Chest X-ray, AP view. Patient: 27 years old, sex F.
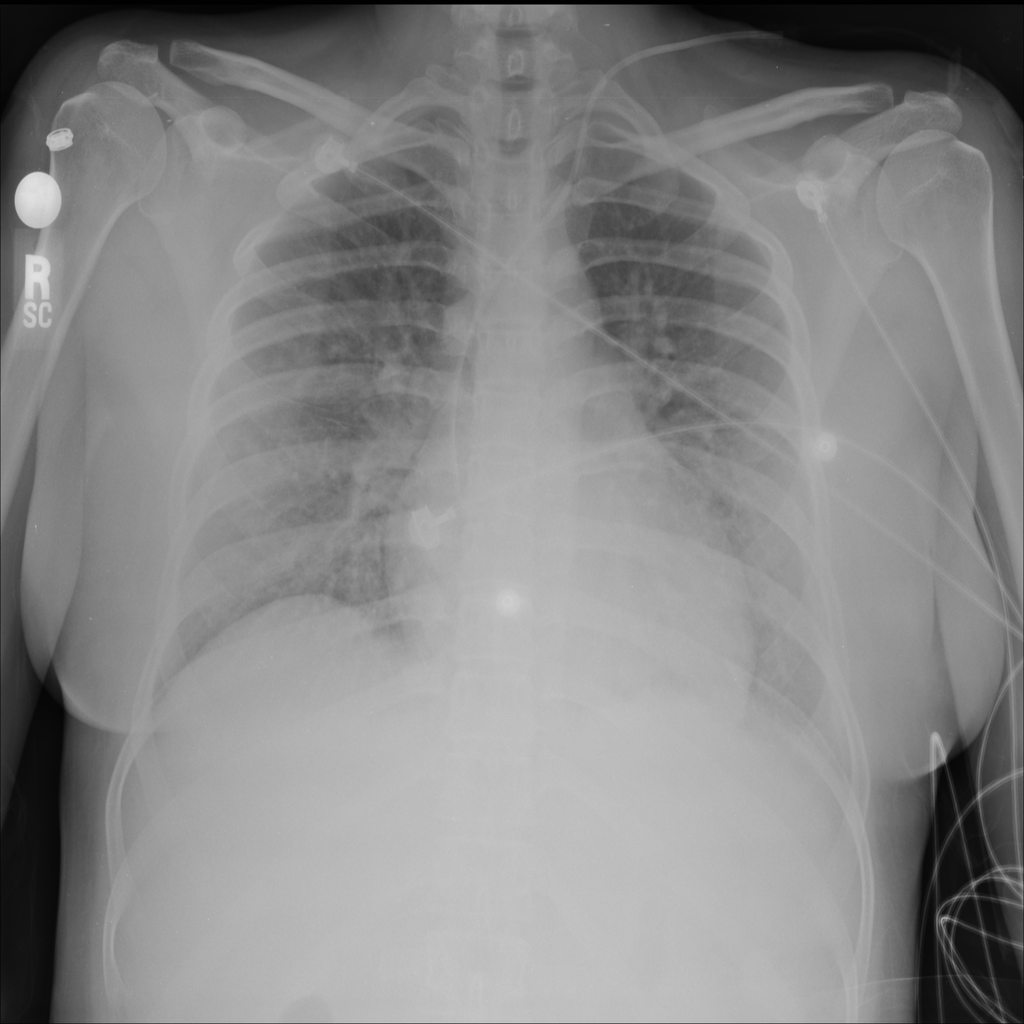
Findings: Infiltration